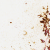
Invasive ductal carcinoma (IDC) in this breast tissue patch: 0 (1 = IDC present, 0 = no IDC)